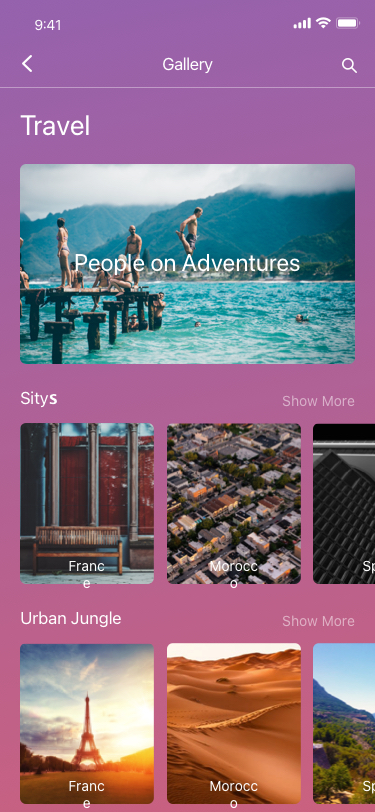
Text in this UI design:
People on Adventures
Travel
France
Morocco
Spain
Show More
Sitys
France
Morocco
Spain
Show More
Urban Jungle
Gallery